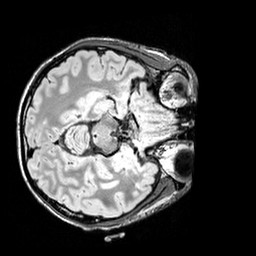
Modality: FLAIR
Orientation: axial
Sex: male
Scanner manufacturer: siemens
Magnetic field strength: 3 T
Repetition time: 5 s
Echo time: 0.395 s